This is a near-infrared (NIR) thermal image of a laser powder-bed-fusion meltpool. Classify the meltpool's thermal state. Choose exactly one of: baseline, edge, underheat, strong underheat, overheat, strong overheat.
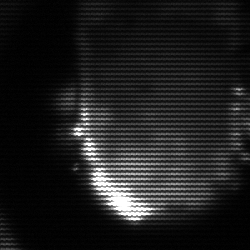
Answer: baseline